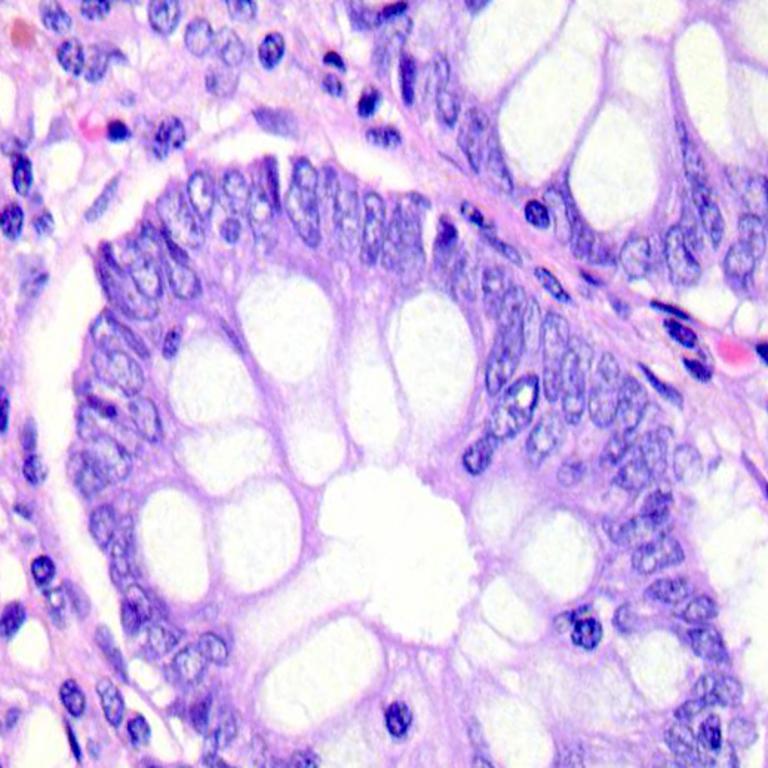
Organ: colon
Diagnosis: benign